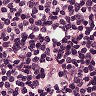
Metastatic tissue present: no